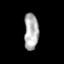
Tissue: prostate
Cell type: Endothelial cells
Senescence score: 0.6894
Nuclear area (px): 520
Mean DAPI intensity: 174.59